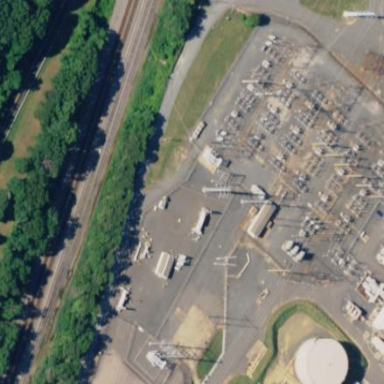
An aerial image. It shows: Power substation.